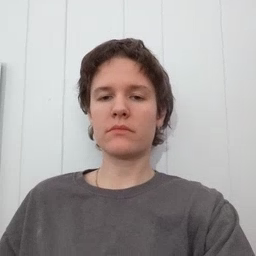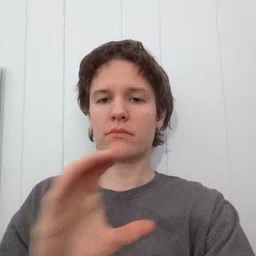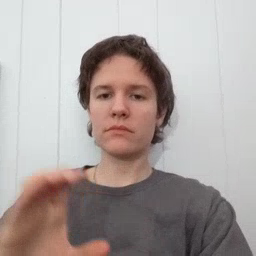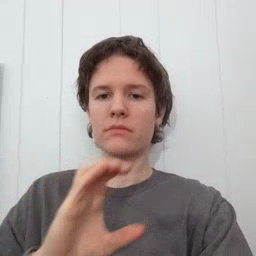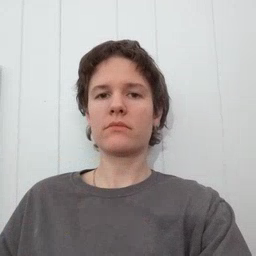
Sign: chocolate